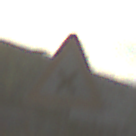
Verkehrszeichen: KreuzungOderEinmuendung
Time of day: MorningAfternoon
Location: Outdoor (Urban)
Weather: PartlyCloudy
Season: NotSpecified
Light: Natural